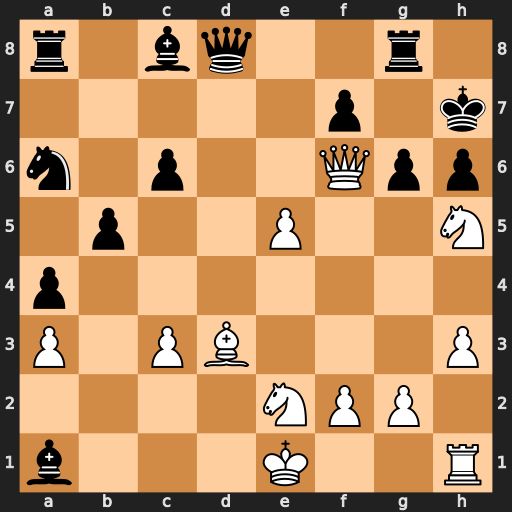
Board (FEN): r1bq2r1/5p1k/n1p2Qpp/1p2P2N/p7/P1PB3P/4NPP1/b3K2R
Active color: w
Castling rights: K
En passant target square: -
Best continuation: Qxf7+ Kh8 Bxg6 Ra7 Qxa7